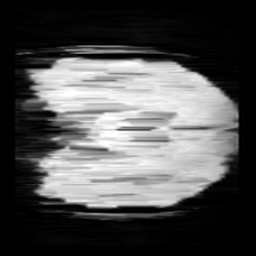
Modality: minIP
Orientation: coronal
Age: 13
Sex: male
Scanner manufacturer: siemens
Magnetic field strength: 3 T
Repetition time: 0.027 s
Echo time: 0.02 s